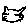
Label: cat